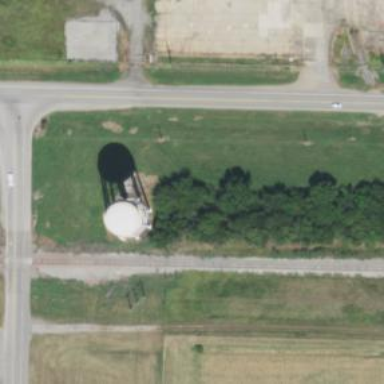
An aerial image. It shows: Water tower that is man-made.